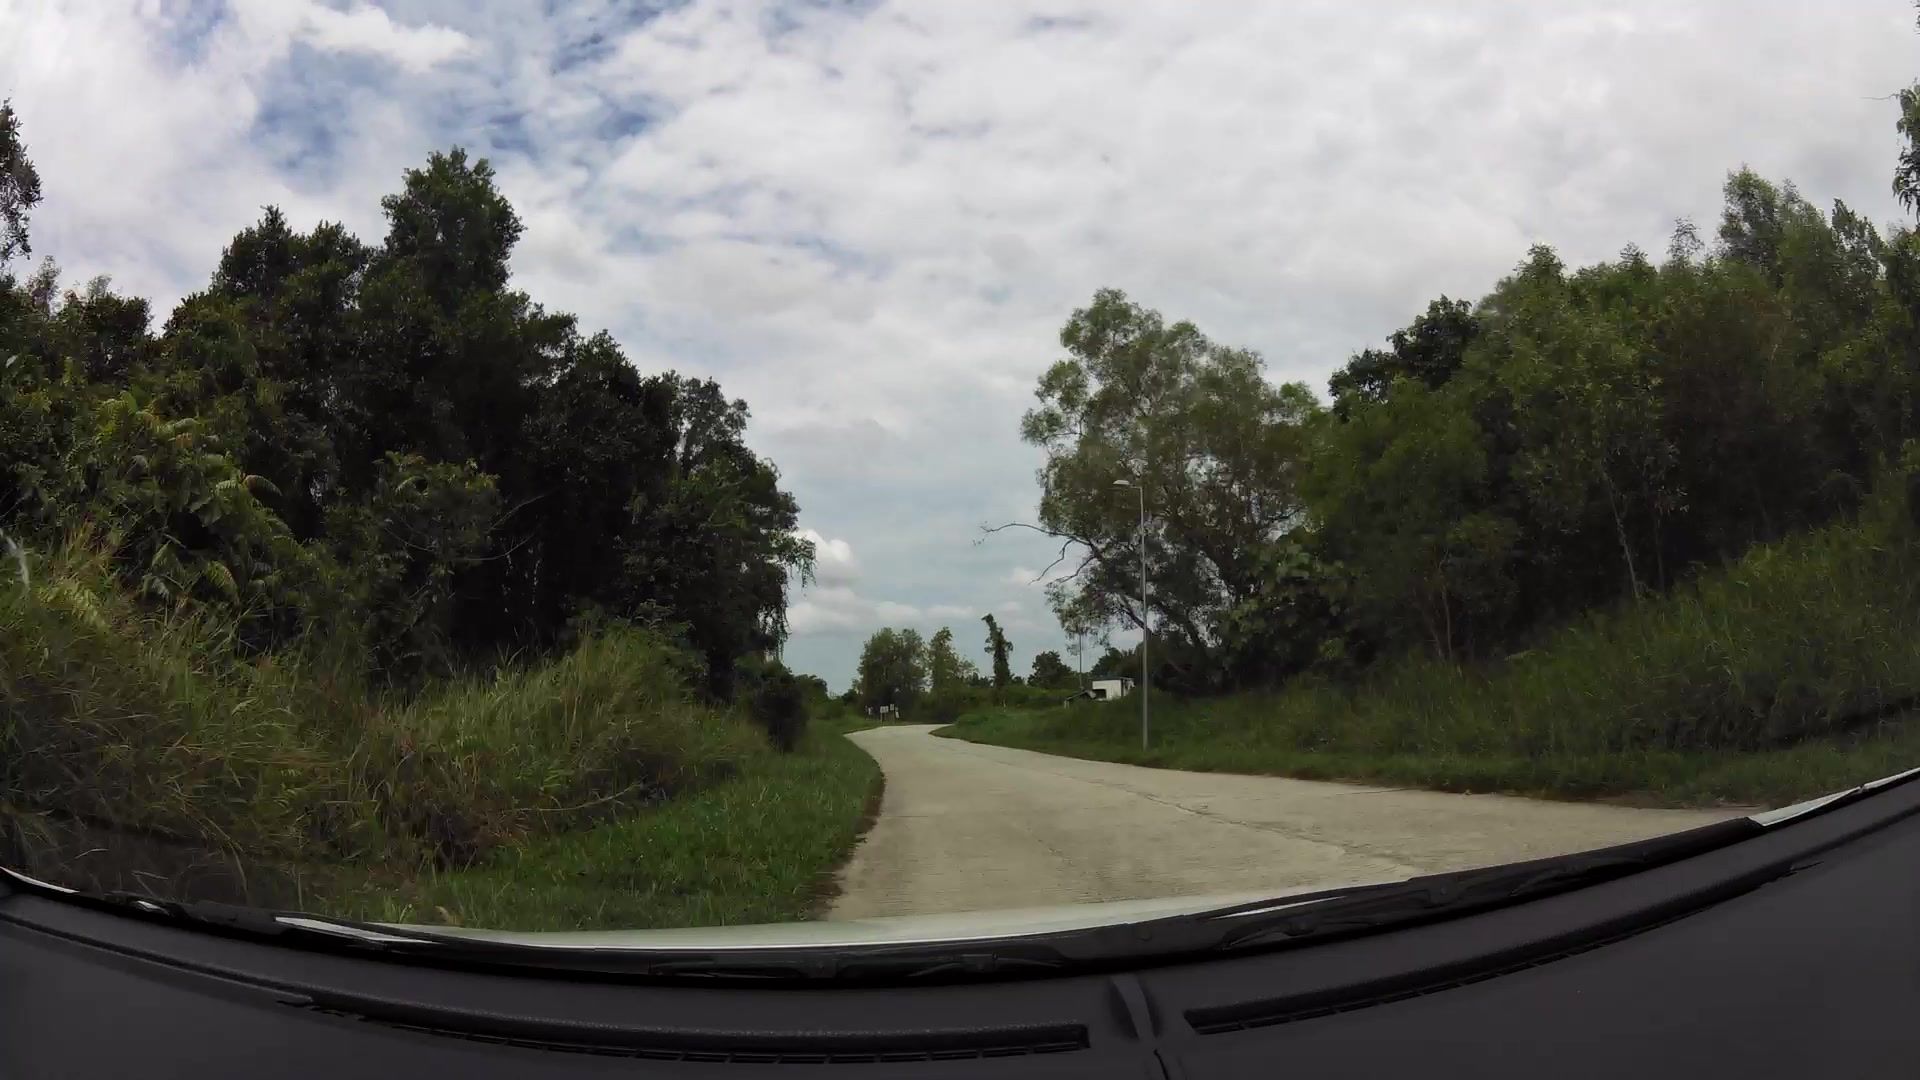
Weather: cloudy
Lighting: day
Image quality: slightly poor
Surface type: driving surface
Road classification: unclassified
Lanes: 2
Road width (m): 7.0
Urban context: suburban or peri-urban
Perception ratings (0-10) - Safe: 1.94, Lively: 2.02, Beautiful: 5.11, Boring: 5.02, Depressing: 4.3, Wealthy: 2.52